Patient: sex M, age 61
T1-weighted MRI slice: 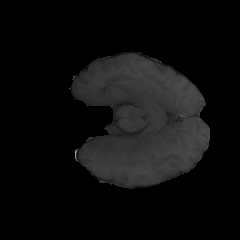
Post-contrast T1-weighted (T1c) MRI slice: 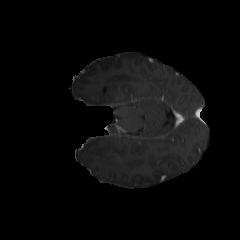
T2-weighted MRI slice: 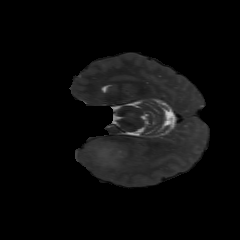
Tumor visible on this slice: yes
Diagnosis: Glioblastoma, IDH-wildtype
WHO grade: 4